Field crop: maize
Growth stage: 1
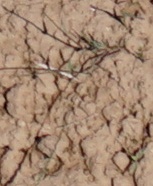
Species: lolium